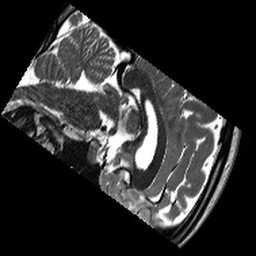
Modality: T2w
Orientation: sagittal
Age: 24
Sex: male
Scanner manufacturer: siemens
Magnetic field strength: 3 T
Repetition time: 13.15 s
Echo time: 0.082 s